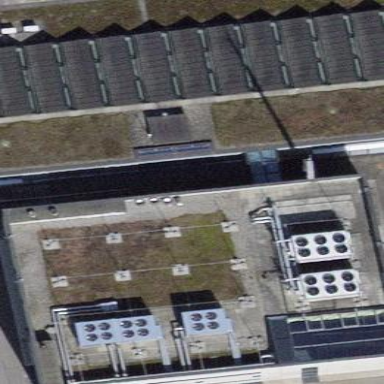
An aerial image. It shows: Office building.